Aerial crown-view tile of a tropical tree (Barro Colorado Island, Panama), acquired 20250217:
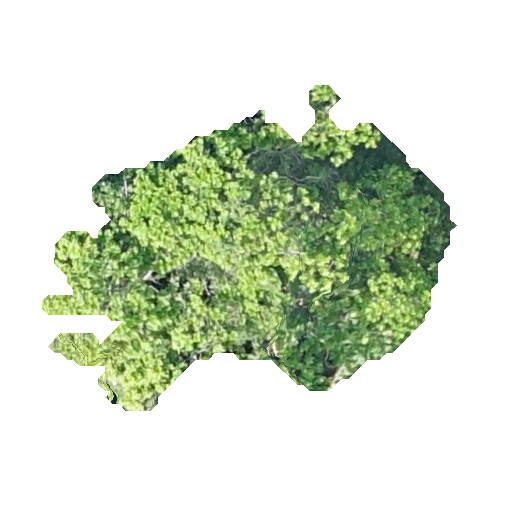
Species: Anacardium excelsum
GBIF accepted scientific name: Anacardium excelsum
Crown area: 119.701 m²